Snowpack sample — Buffalo Mountain, Silverthorne, Colorado, USA (2/22/26, 2:02 PM MST)
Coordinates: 39.622, -106.113
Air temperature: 33 °F
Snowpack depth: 63 cm
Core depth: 10 cm
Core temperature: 30.2 °F
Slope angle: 11°, slope face: 116°
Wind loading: low
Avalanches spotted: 0
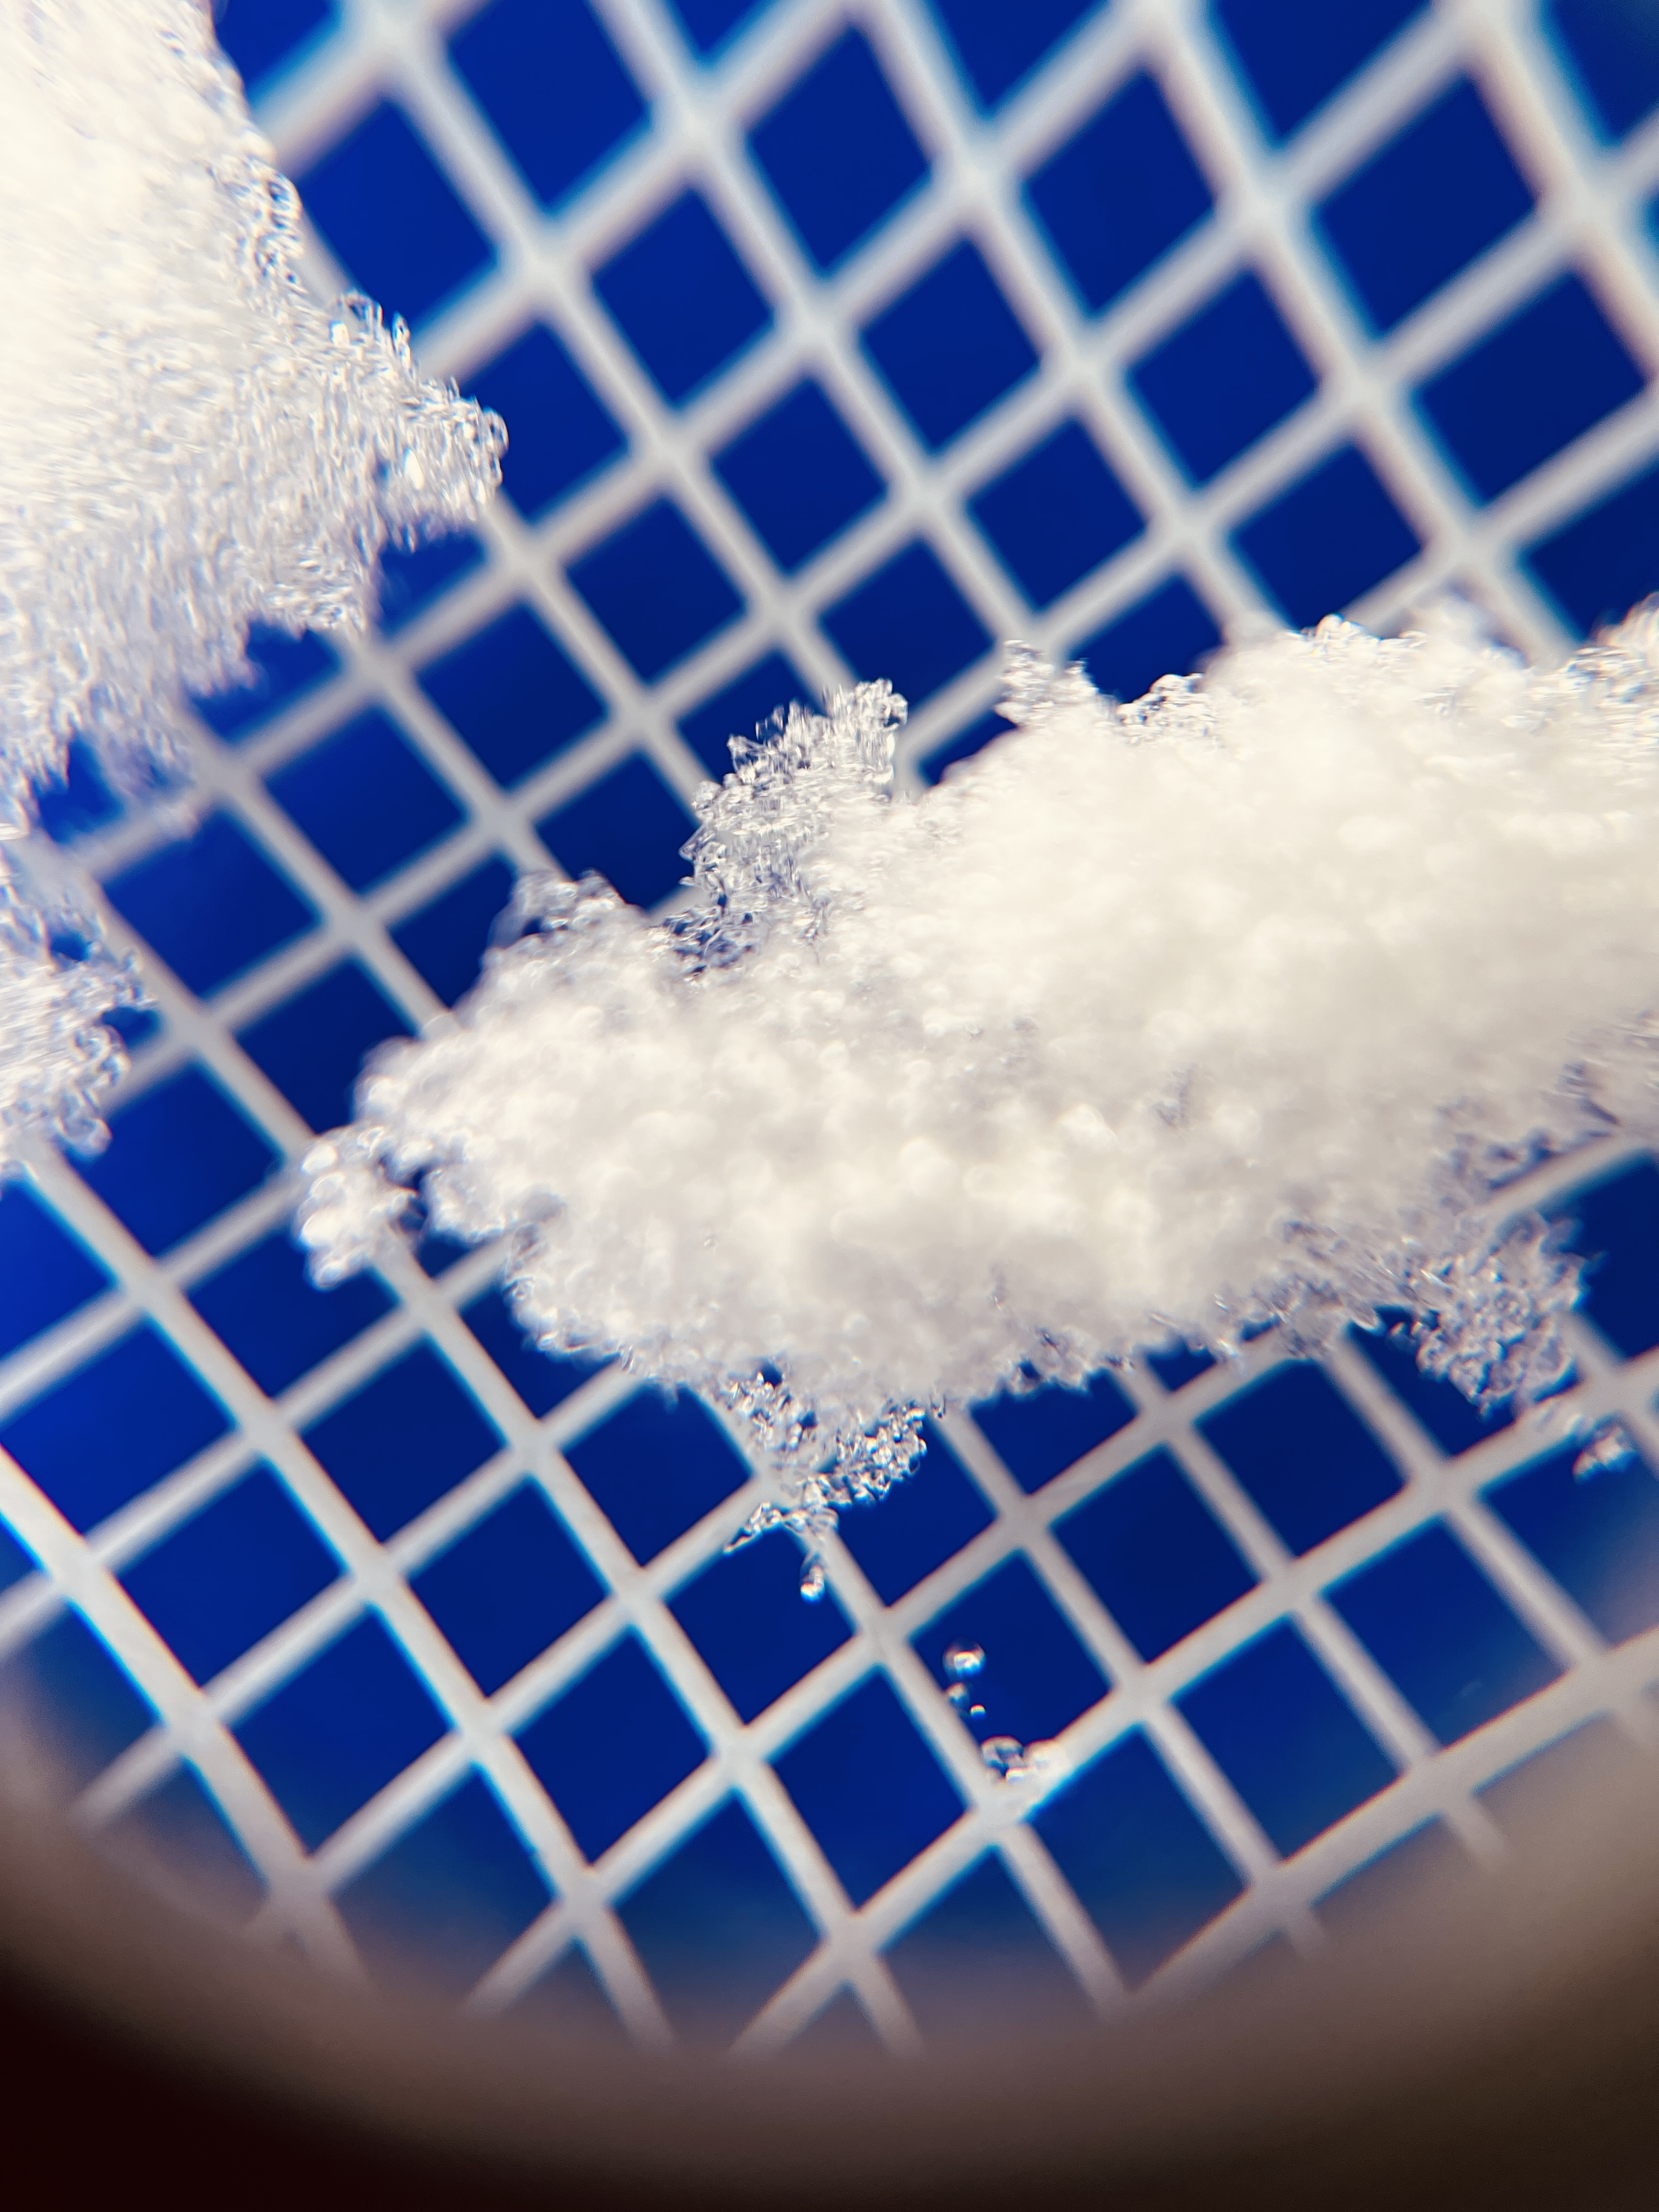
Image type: magnified_profile
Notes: In a firebreak similar to site 1, minimal wind loading with no spotted avalanches (not many faces in view though)